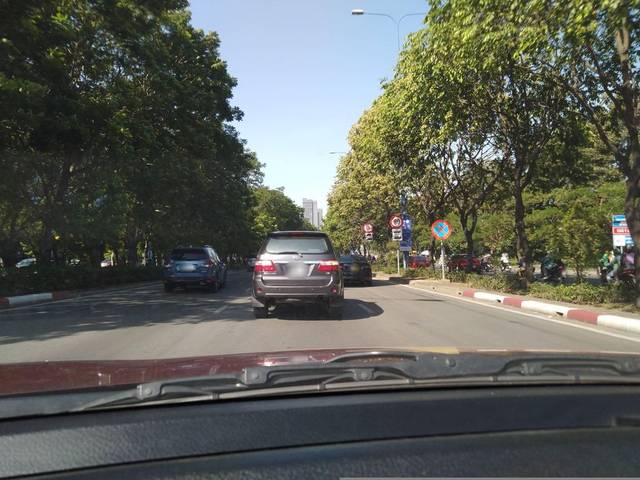
Region: Vietnam
Coordinates: 10.773, 106.722